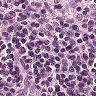
Metastatic tissue present: no